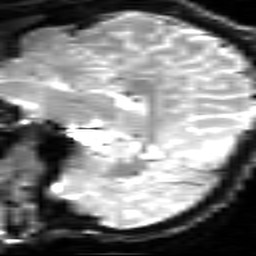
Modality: inplaneT2
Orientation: sagittal
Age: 36
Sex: male